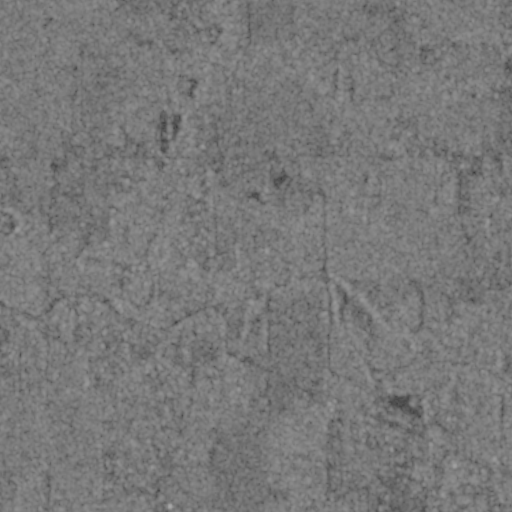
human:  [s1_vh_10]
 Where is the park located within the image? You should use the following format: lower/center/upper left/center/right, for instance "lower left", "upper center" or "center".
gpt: The park is located in the lower right of the image.
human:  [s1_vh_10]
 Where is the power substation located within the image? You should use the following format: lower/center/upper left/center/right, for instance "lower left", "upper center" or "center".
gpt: The power substation is located in the upper center of the image.
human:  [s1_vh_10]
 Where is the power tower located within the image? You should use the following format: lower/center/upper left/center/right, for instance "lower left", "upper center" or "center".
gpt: The power tower is located in the upper center of the image.
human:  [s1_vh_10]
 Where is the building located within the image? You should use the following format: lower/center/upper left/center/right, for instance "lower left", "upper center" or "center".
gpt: The building is located in the upper center of the image.
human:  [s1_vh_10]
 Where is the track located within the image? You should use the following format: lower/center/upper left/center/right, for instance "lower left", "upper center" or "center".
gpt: There is no track in the image.

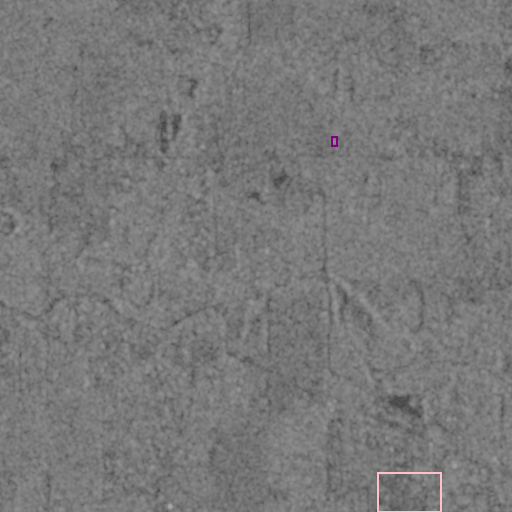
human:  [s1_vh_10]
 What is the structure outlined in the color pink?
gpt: The structure outlined in pink is a park.
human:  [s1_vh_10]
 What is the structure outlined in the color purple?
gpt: The structure outlined in purple is a power substation.
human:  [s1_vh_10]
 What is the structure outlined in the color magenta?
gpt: There is no magenta outline.